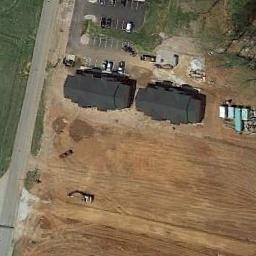
Label: residential